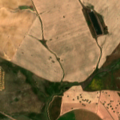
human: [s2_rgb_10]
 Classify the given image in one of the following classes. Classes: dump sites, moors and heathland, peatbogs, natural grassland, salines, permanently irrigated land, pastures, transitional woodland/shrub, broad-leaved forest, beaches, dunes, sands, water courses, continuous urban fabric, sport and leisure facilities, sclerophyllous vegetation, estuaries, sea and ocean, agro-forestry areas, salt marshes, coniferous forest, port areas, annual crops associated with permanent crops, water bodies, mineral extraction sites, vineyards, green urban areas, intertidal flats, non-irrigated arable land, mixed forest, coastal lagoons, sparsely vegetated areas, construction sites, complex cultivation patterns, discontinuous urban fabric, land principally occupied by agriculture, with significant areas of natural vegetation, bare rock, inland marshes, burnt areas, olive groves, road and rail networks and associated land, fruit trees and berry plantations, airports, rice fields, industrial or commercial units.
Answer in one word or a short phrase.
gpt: continuous urban fabric